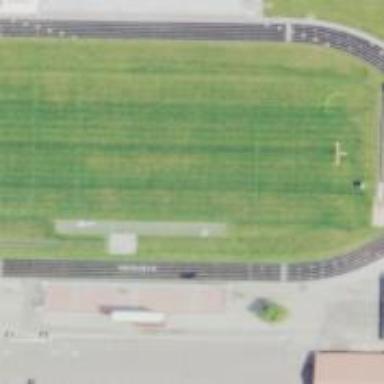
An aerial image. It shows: Pitch for American football.